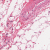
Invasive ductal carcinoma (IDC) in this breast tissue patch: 0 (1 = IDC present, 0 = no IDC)